Question: I'm trying to make my 'highcharter' plot (for an R Shiny dashboard) prettier by making the colors a gradient between two shades of green. I've made the following basic example using the default 'pokemon' dataset in 'highcharter'.
'''
library(shiny)
library(highcharter)
#Subset the data into the pokemon that are Grass and Poison
grass_subset <- subset(pokemon, type_1 == "grass" & type_2 == "poison")
#Define the chart parameters
grass_poison_chart <- hchart(grass_subset, type = "column", hcaes(x=pokemon, y=base_experience))
#Define theme elements
myTheme <- hc_theme(
colors = c('#658D1B', '84BD00', 'white'),
chart = list(
backgroundColor = "white"
))
#Apply theme to grass_poison_chart
grass_poison_chart %>% hc_add_theme(myTheme)
'''
Yielding

I tried to change my definition of 'myTheme' to the following:
'''
myTheme <- hc_theme(
color = list(
linearGradient = (0,0,0,1),
stops = (0, '#658D1B'),(1, '#84BD00')
)
)
'''
In a naive attempt to simply copy the 'highcharts' syntax:
'''
color: {
linearGradient: { x1: 0, x2: 0, y1: 0, y2: 1 },
stops: [
[0, '#658D1B'],
[1, '#84BD00']
]
}
'''
and change it into parentheses, but I genuinely didn't know where to go from here. I know what I did probably wasn't going to work (and it doesn't), but is something like this possible in 'highcharter'? What am I missing?
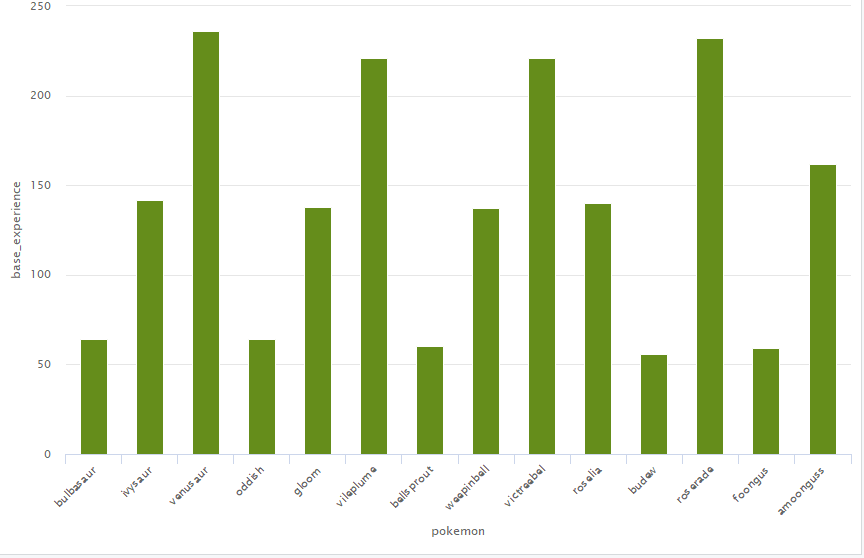
Answer: Sorry for a late reply, I've had some problems with R installation.
The first thing I did was to attempt to code this in pure JS. This part was easy: <URL>
I thought that a little bit harder is implementing it in R, but.. this part was easy too :)
Here is a code:
'''
library(shiny)
library(highcharter)
#Subset the data into the pokemon that are Grass and Poison
grass_subset <- subset(pokemon, type_1 == "grass" & type_2 == "poison")
#Define the chart parameters
grass_poison_chart <- hchart(grass_subset, type = "column", hcaes(x=pokemon,
y=base_experience)) %>%
hc_plotOptions(
column = list(
color = list(
linearGradient = list(x1 = 0, x2 = 0, y1 = 0, y2 = 1),
stops = list(
c(0, '#658D1B'),
c(1, '#84BD00')
)
)
)
)
#Apply theme to grass_poison_chart
grass_poison_chart %>% hc_add_theme(myTheme)
'''